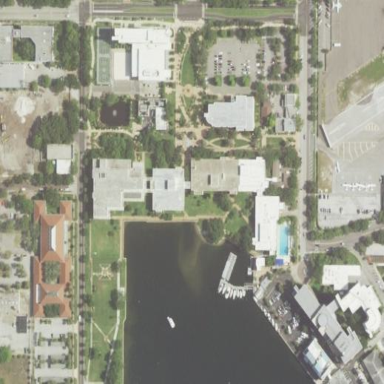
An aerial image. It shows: University.